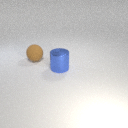
large brown rubber sphere behind large blue metal cylinder